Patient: sex M, age 57
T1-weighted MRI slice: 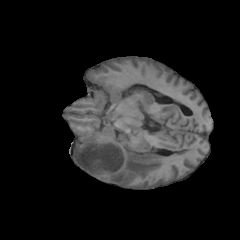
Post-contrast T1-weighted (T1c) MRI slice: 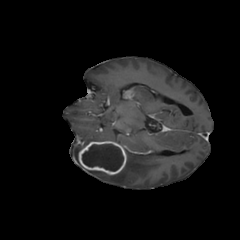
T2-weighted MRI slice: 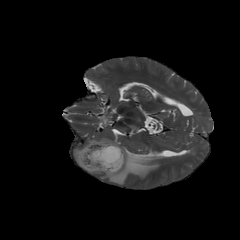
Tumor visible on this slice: yes
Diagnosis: Glioblastoma, IDH-wildtype
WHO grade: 4